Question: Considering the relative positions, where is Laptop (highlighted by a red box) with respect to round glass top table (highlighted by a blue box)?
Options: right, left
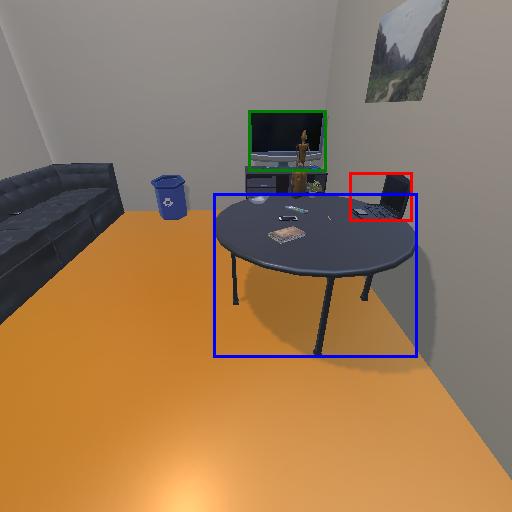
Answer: right